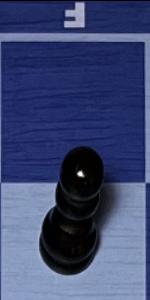
Label: Pawn_Black